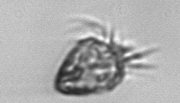
Label: Ciliophora